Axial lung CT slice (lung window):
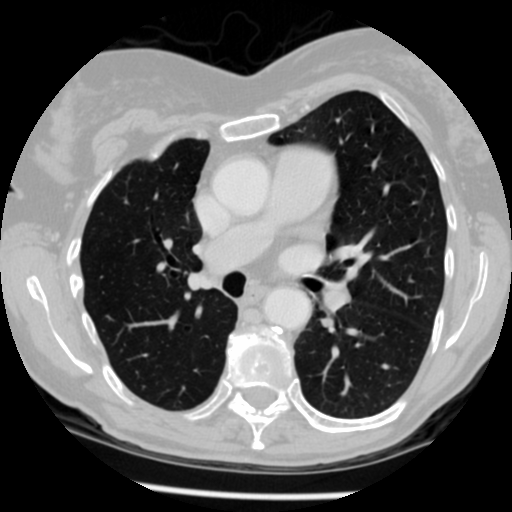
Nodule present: no